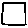
Label: square